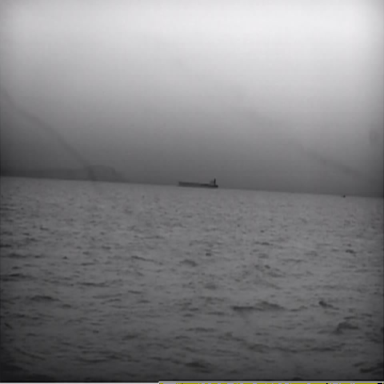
There is a liner in the infrared image.